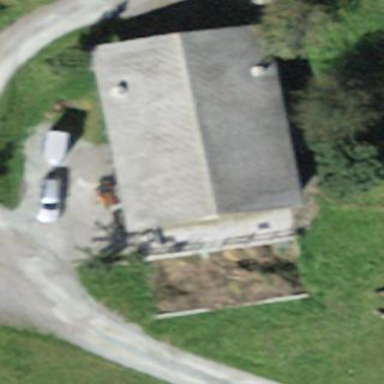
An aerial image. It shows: Simple and straightforward house.